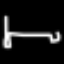
Label: bed